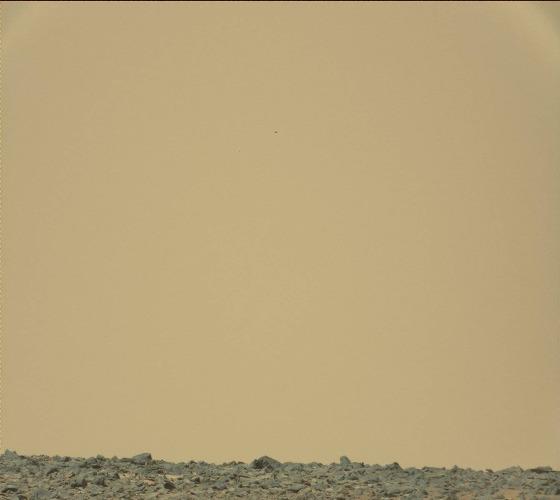
Terrain classes present: Gravel / Sand / Soil, Sky / Distant Mountains